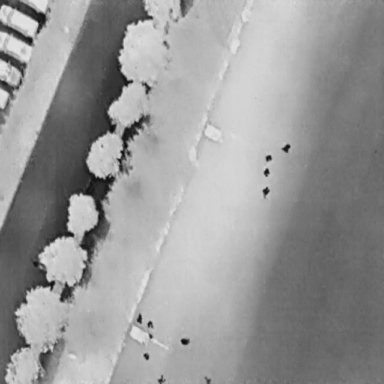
There are ten People in the infrared image.